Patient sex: M
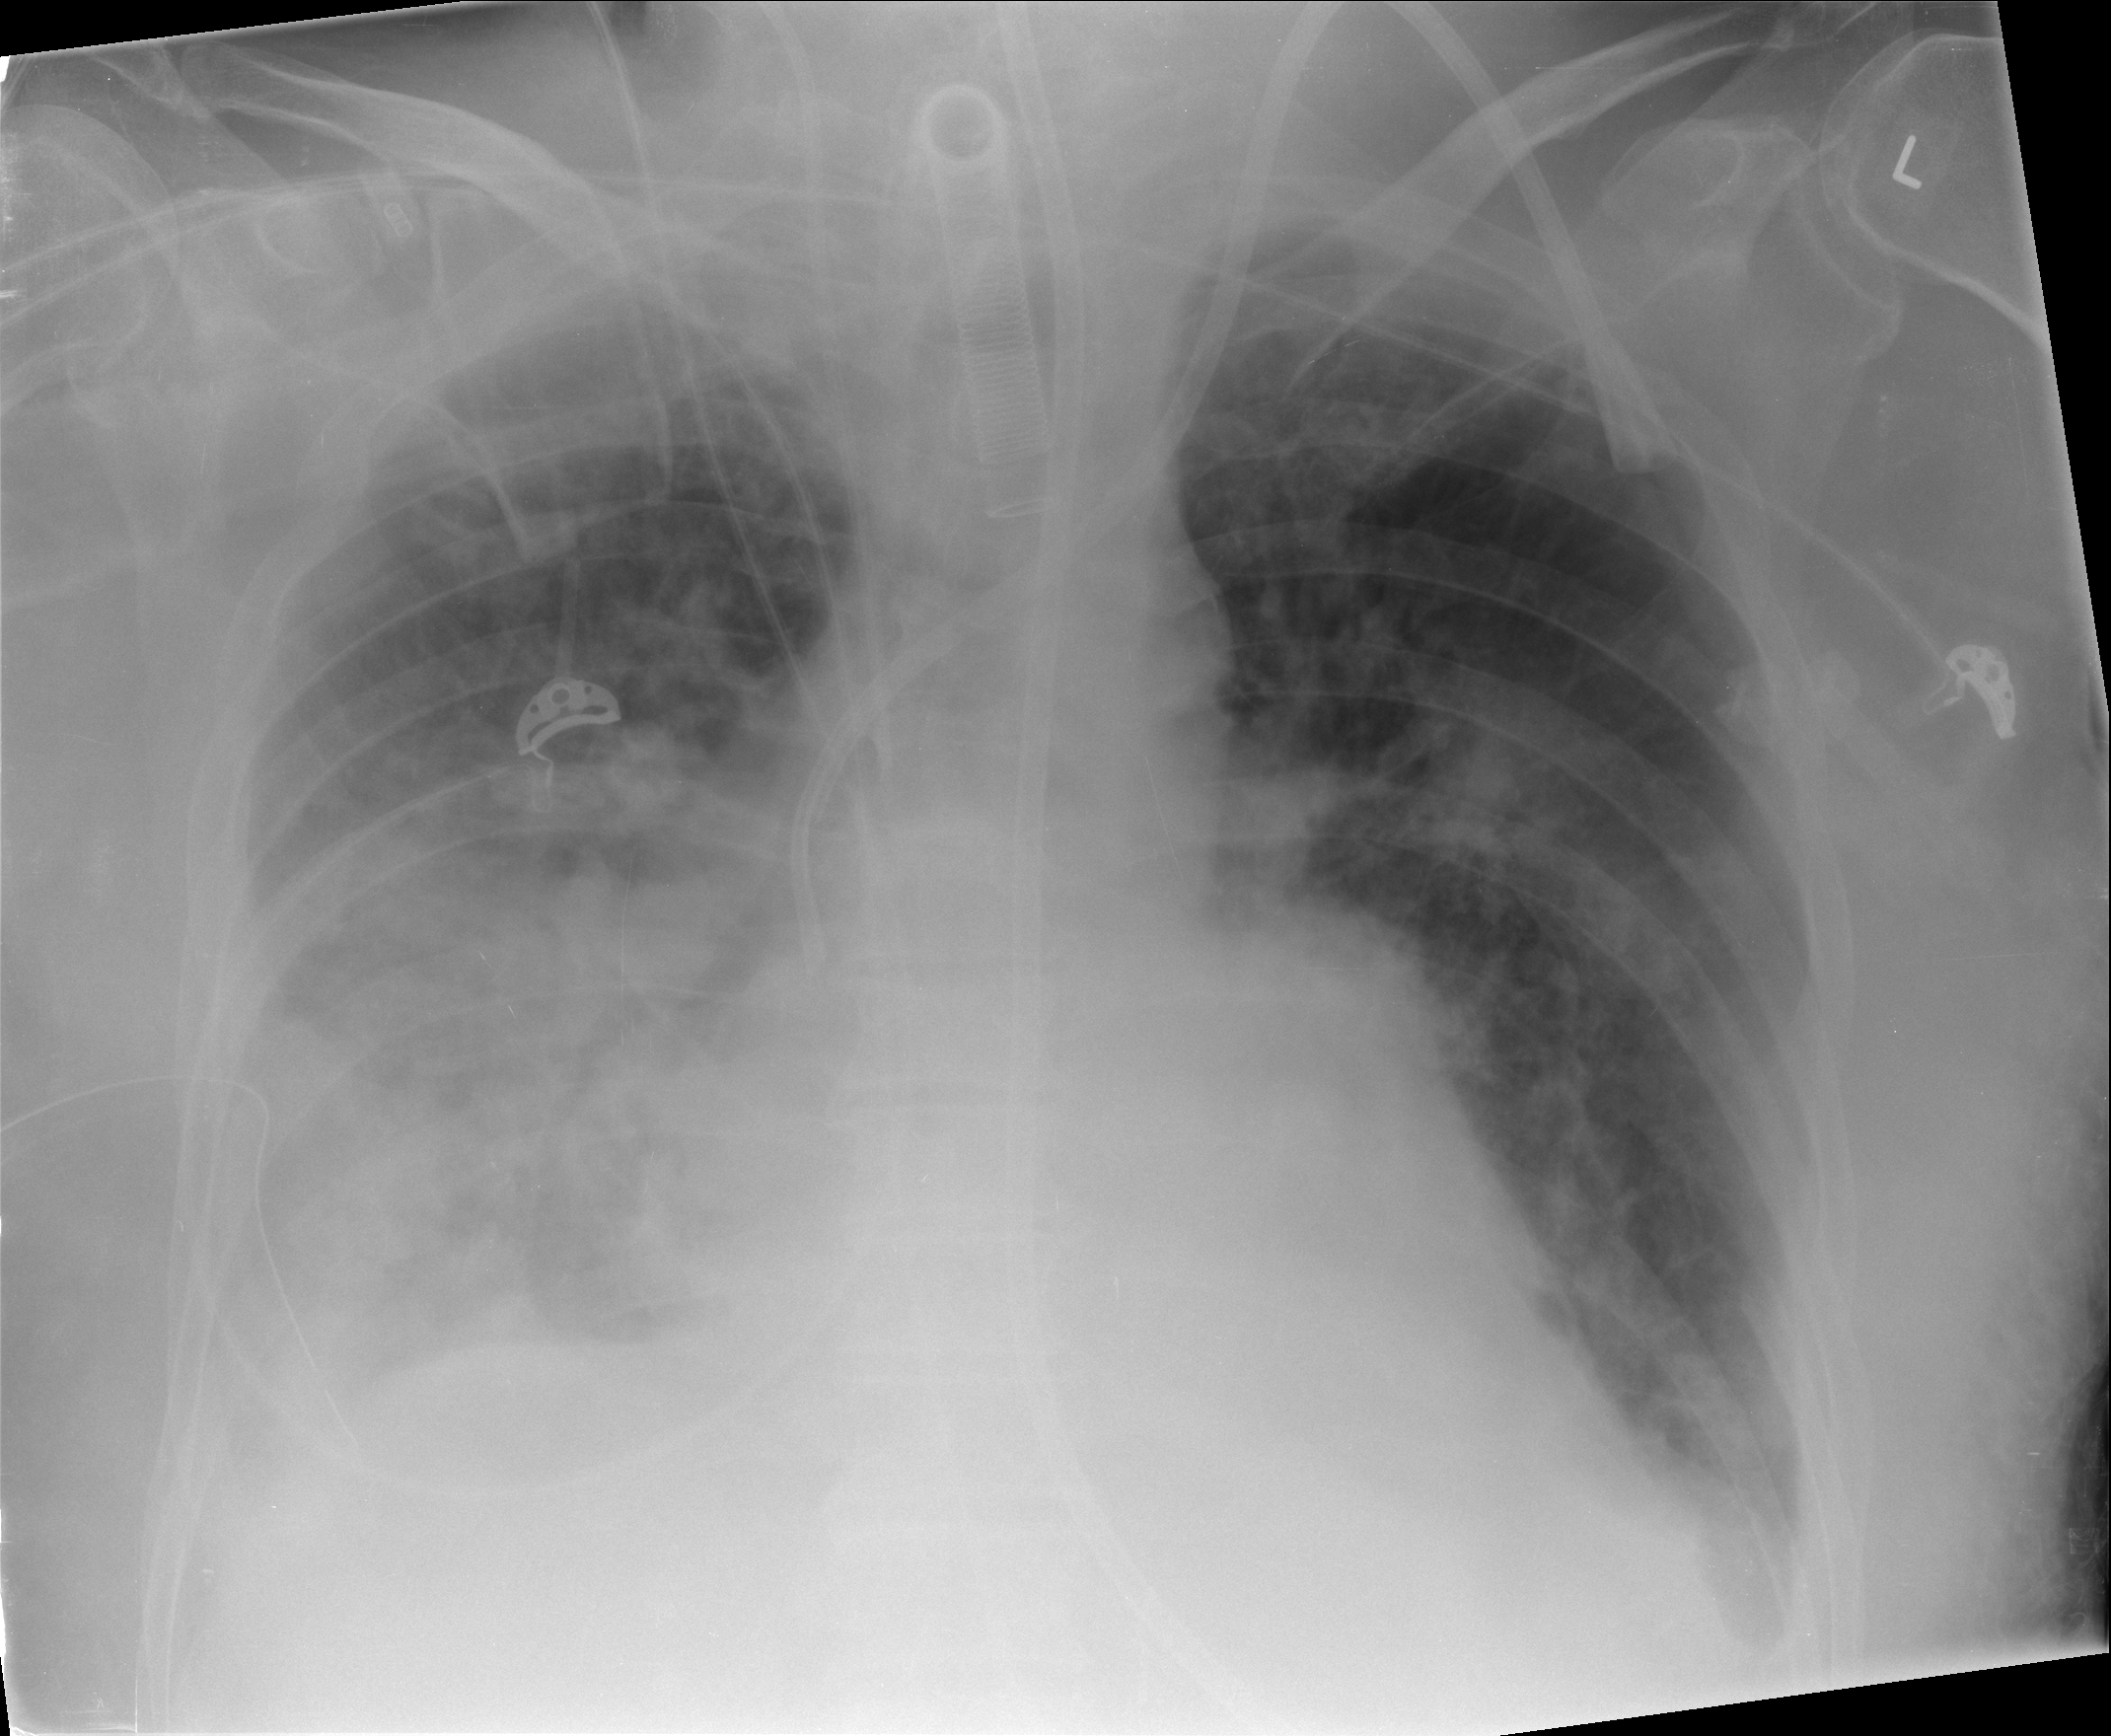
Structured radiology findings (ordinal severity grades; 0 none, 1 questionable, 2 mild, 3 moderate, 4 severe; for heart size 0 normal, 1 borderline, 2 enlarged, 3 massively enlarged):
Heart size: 0
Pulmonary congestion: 2
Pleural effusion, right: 2
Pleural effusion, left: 2
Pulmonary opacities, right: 4
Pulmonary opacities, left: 1
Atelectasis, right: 2
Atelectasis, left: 2